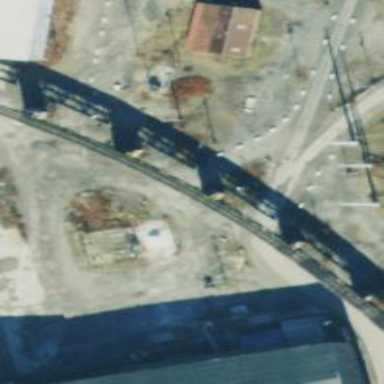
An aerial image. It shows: Viaduct railway bridge.